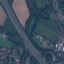
Land use / land cover: Highway